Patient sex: F
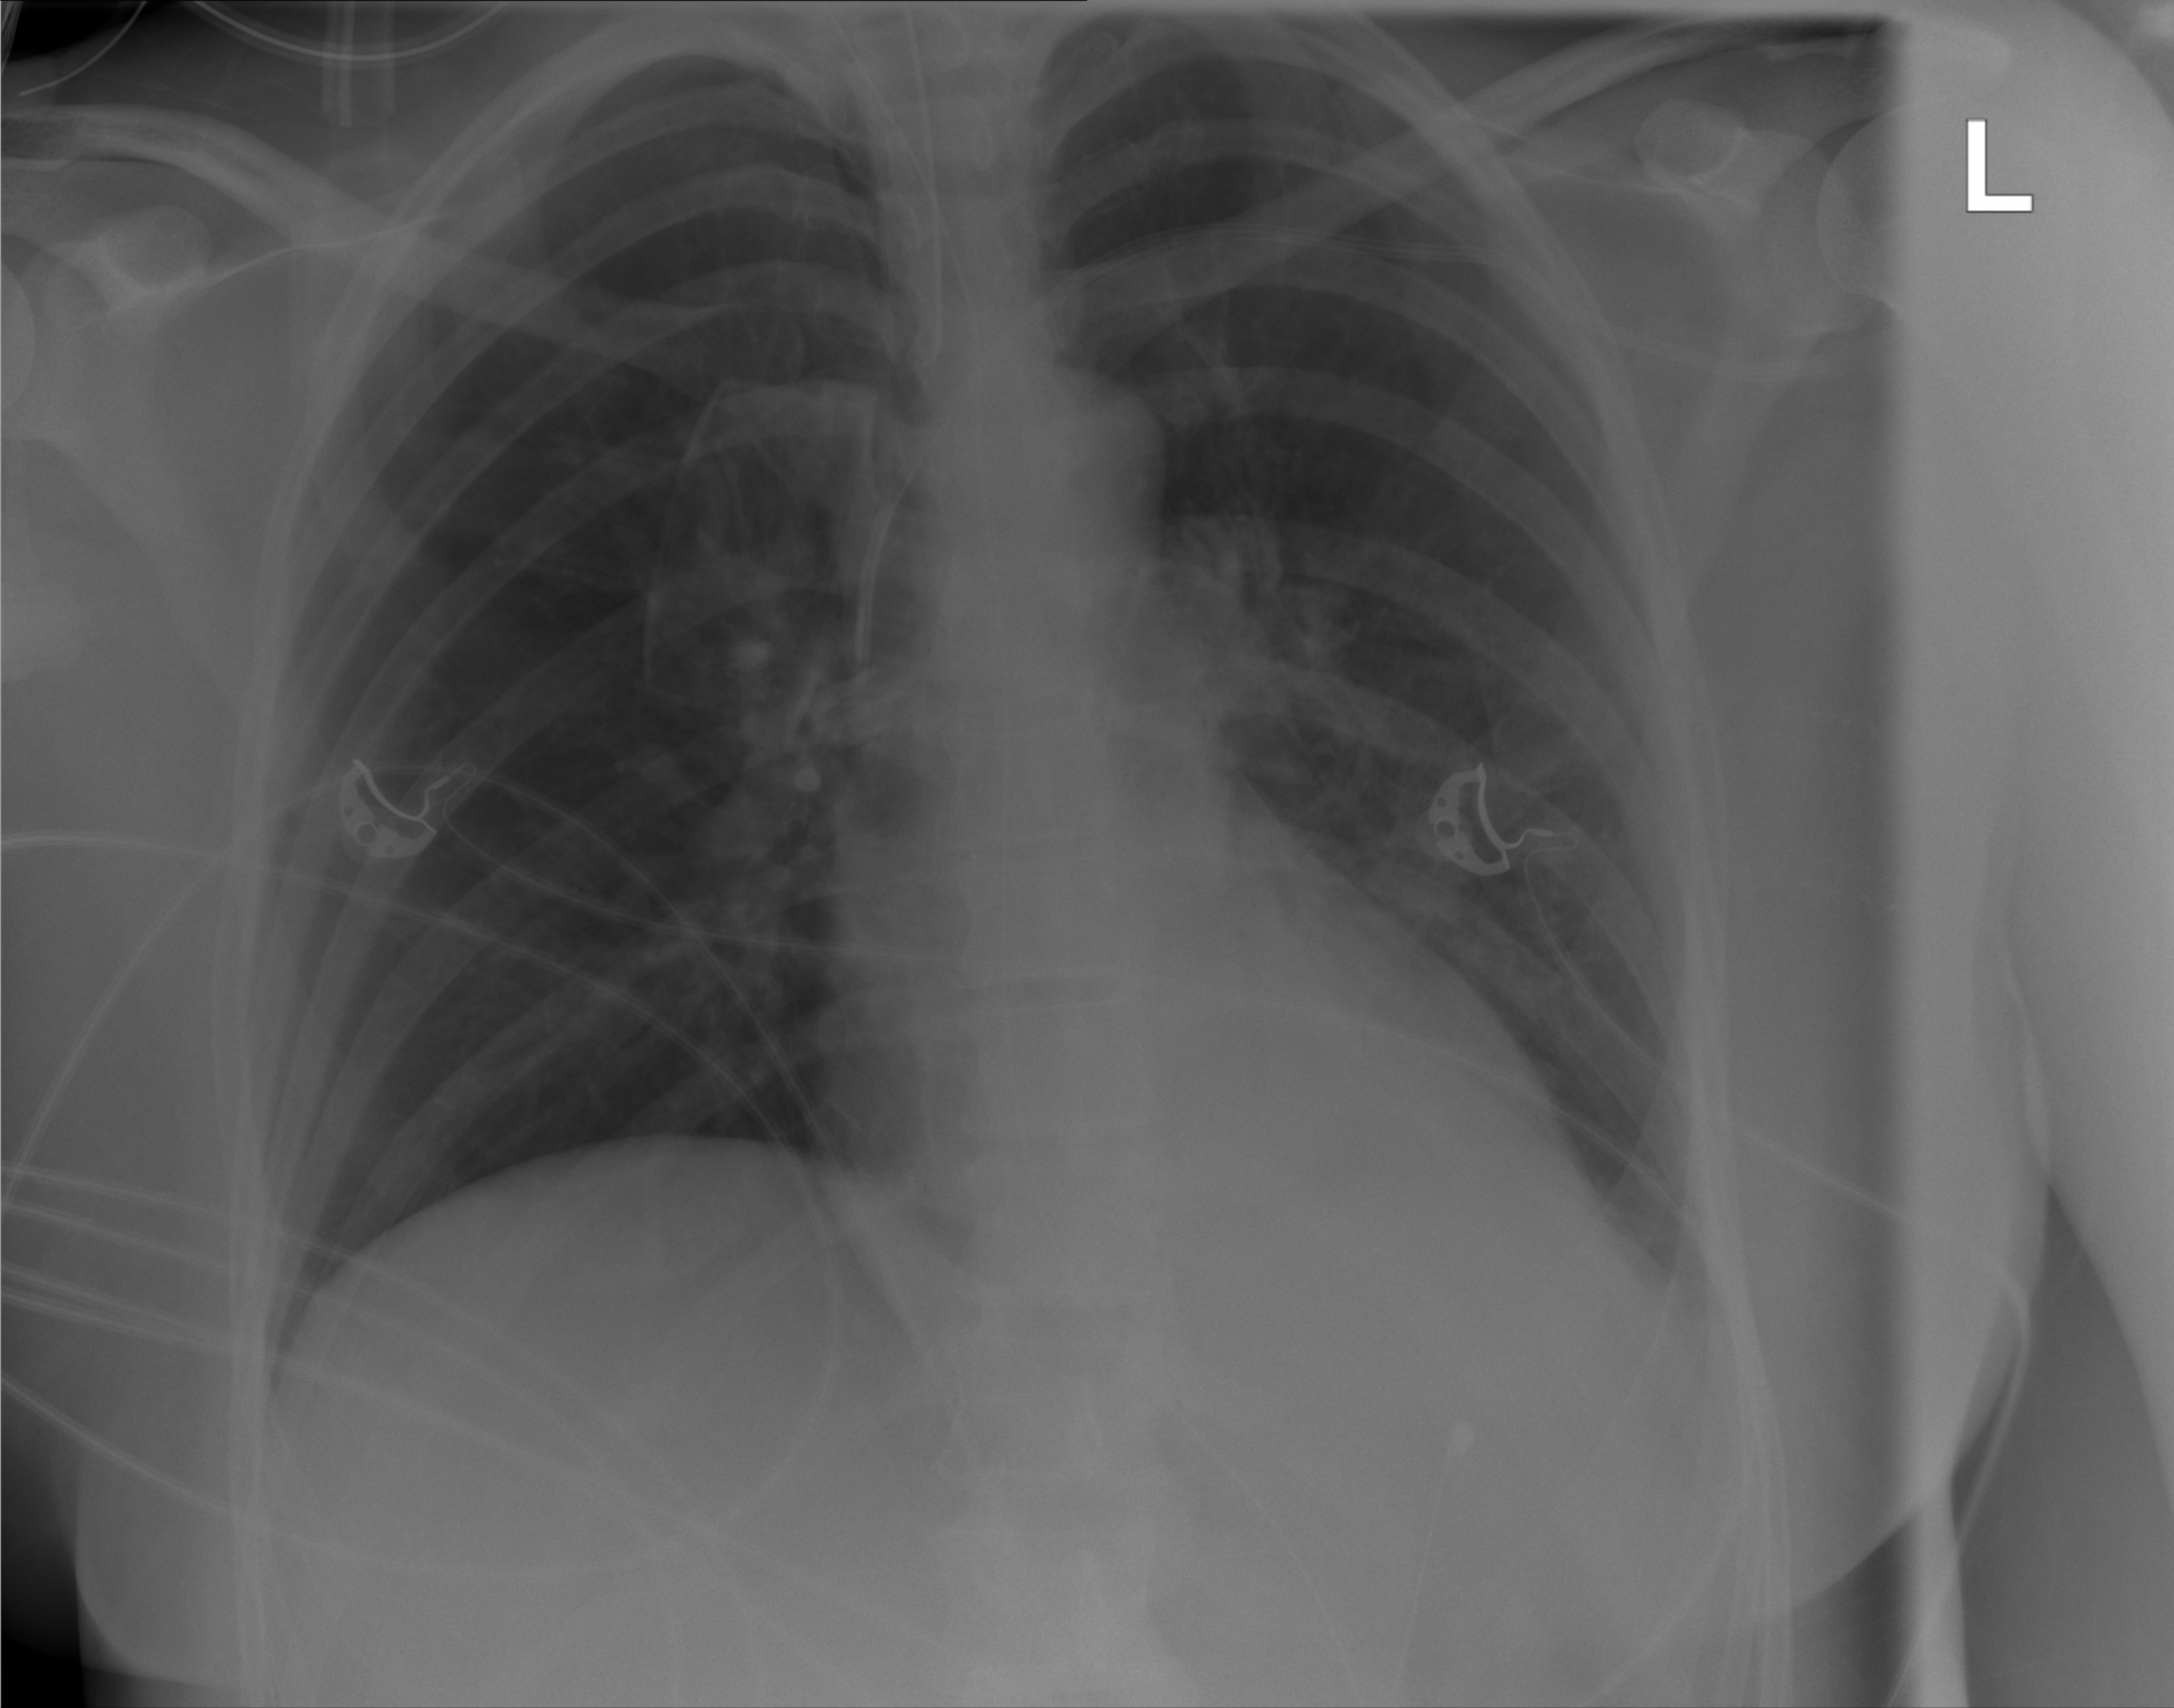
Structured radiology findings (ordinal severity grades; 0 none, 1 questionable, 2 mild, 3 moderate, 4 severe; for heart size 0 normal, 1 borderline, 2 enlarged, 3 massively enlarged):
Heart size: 0
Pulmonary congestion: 0
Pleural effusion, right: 0
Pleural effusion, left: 2
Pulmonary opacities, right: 0
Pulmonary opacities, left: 0
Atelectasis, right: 0
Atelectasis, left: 1